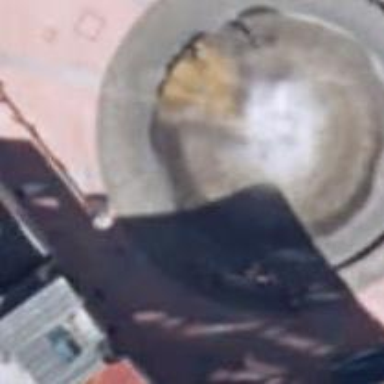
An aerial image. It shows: Fountain.